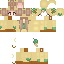
A female human skin with pale skin, wearing brown long hair dressed in a green hoodie and brown pants, featuring a closed mouth.